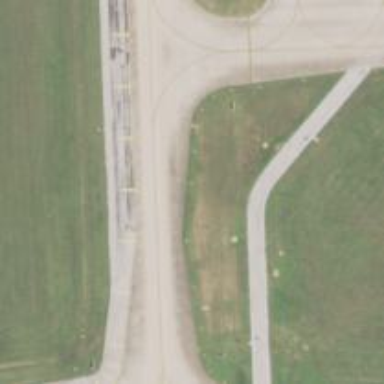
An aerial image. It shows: Image of taxiway at airport.